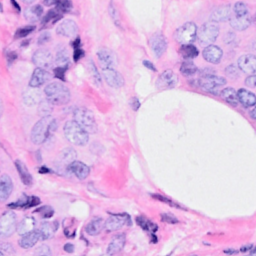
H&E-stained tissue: Breast